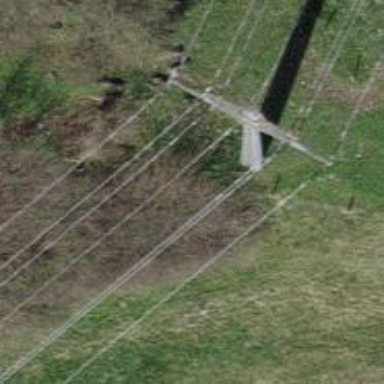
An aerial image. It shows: Power pole.